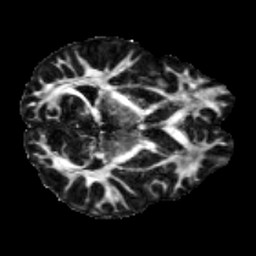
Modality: FA
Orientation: axial
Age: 26
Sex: male
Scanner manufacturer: siemens
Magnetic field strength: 3 T
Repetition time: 3.5 s
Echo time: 0.086 s